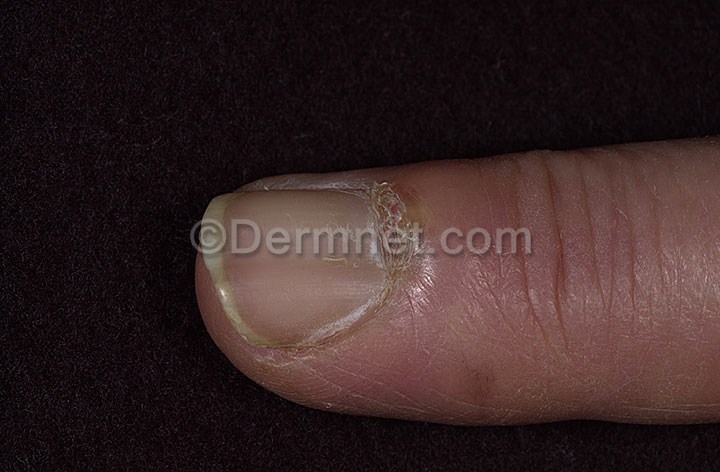
Disease: Nail Fungus and other Nail Disease